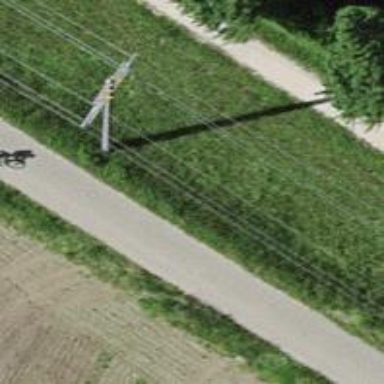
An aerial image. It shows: Concrete power pole.